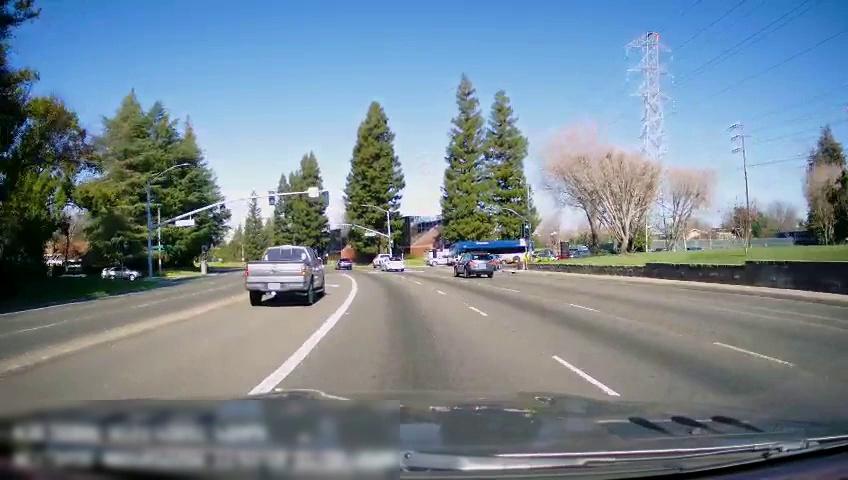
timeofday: Day
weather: Sunny
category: Drivable Space
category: Drivable Space
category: Vehicles | Car
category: Vehicles | Truck
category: Vehicles | Car
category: Vehicles | Truck
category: Vehicles | Car
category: Vehicles | Bus
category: Vehicles | Car
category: Vehicles | SUV
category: Lanes | Current Lane
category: Lanes | Alternate Lane
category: Lanes | Current Lane
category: Traffic | Signs
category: Traffic | Signs
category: Traffic | Lights
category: Traffic | Signs
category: Traffic | Lights